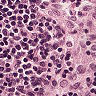
Metastatic tissue present: no